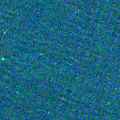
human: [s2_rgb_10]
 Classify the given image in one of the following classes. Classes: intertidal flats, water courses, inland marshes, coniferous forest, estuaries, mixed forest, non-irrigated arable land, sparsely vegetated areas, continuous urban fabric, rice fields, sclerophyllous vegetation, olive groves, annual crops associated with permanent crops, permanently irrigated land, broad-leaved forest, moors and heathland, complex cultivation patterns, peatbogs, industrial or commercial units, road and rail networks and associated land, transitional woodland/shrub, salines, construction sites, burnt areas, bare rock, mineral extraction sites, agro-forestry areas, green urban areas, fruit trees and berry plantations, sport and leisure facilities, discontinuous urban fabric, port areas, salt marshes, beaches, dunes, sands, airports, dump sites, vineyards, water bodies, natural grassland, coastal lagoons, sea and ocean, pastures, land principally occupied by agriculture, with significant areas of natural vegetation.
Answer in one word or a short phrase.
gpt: sea and ocean